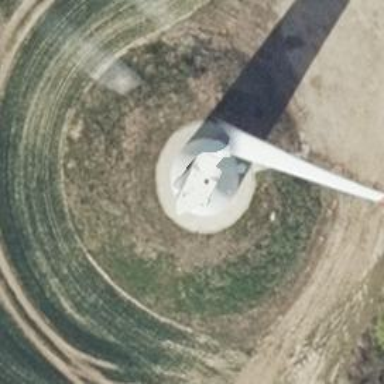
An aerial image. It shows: Wind generator powered by wind. The generator type is horizontal axis and it uses wind turbines.